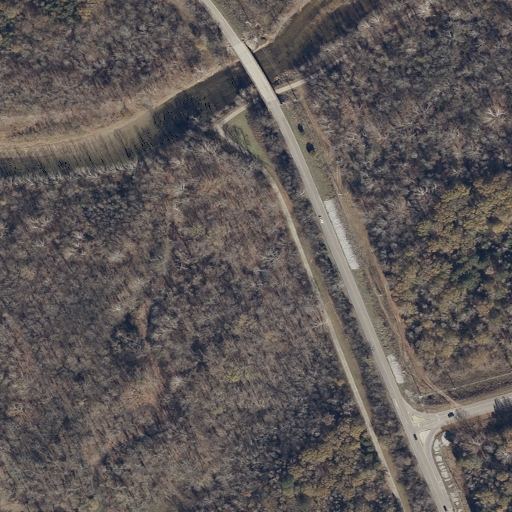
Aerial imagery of valley in Alabama named Jones Valley containing deciduous forest, woody wetlands, low intensity development, herbaceous wetlands, pasture, medium intensity development, open water, open development, evergreen forest, and grassland